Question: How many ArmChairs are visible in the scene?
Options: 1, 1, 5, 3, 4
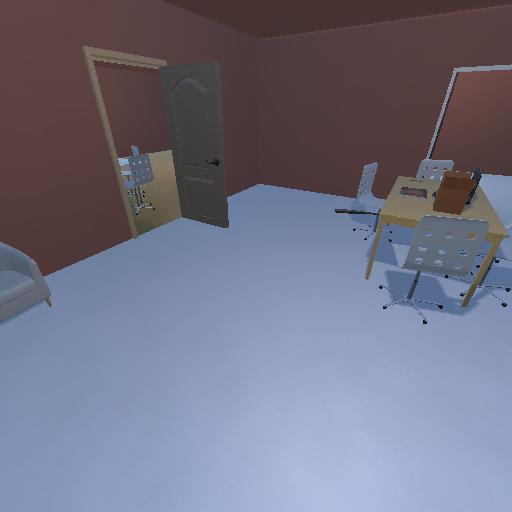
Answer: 1